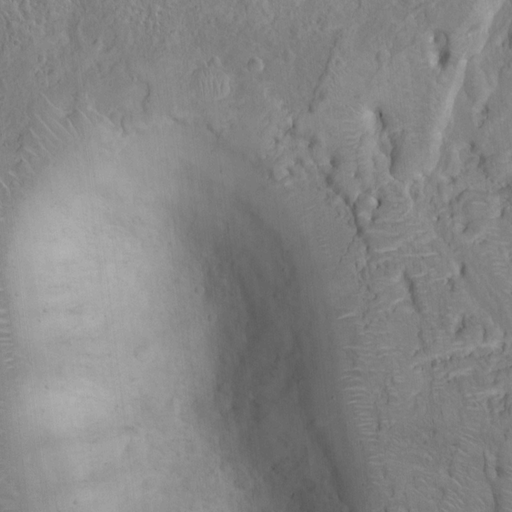
Objects detected: cone